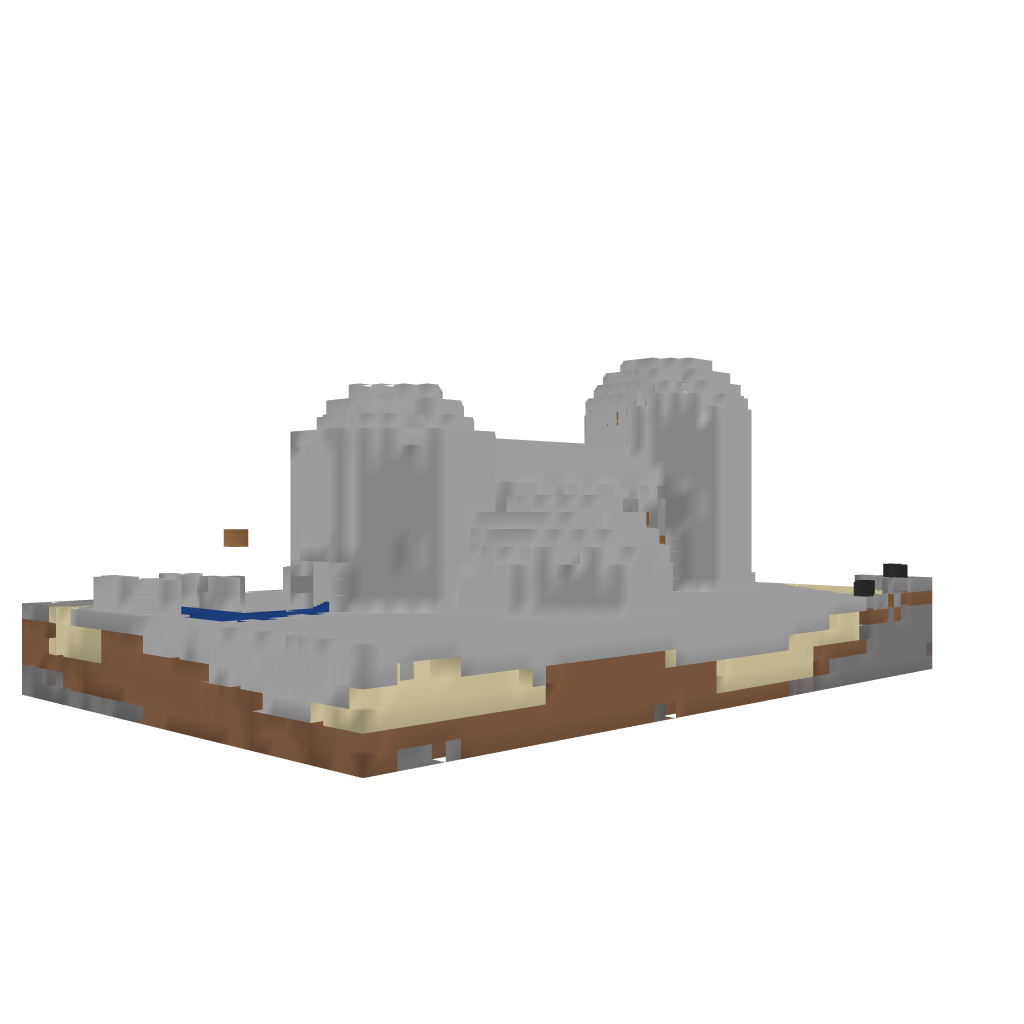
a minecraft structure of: Water Palace